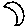
Label: moon